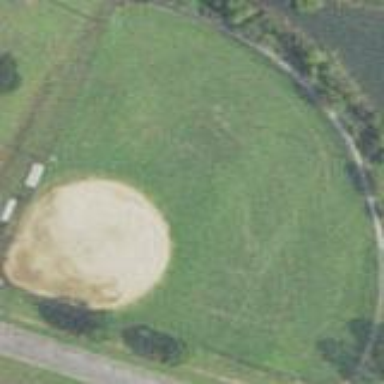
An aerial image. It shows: Baseball pitch for leisure land.